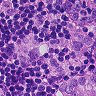
Metastatic tissue present: yes